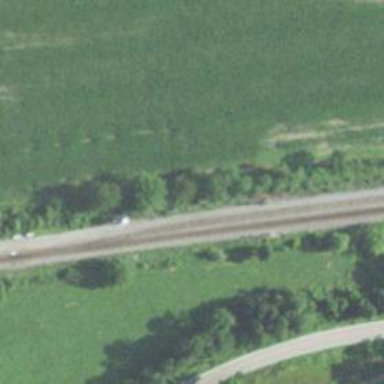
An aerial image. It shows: Railway siding for service.